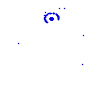
Particle: proton